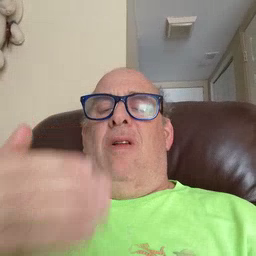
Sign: now